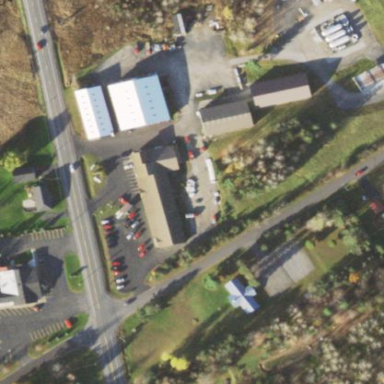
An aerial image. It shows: Retail area.